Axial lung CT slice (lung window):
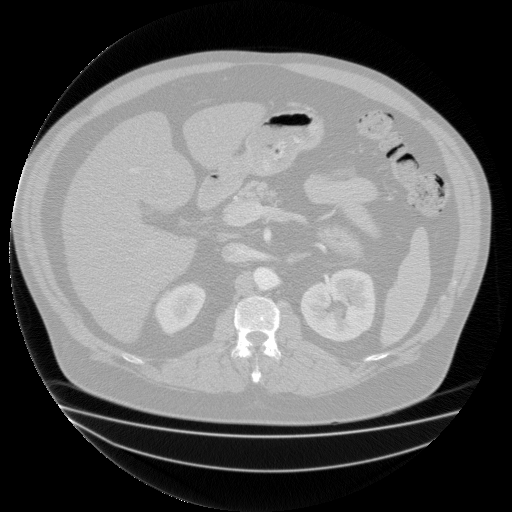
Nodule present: no